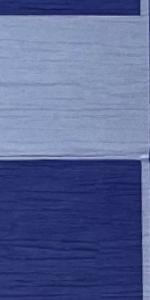
Label: Empty